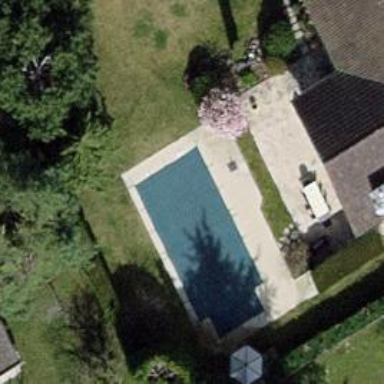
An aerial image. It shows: Swimming pool located in leisure land.